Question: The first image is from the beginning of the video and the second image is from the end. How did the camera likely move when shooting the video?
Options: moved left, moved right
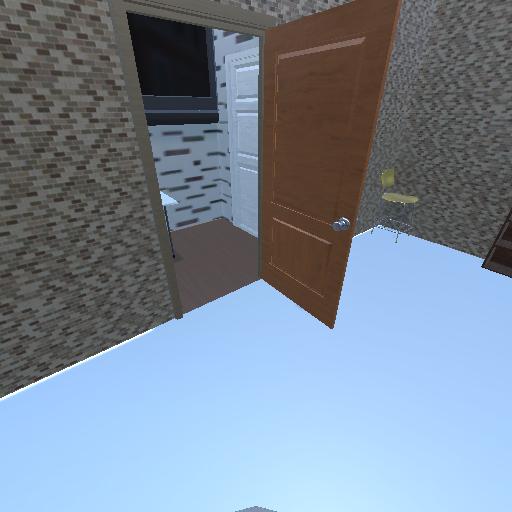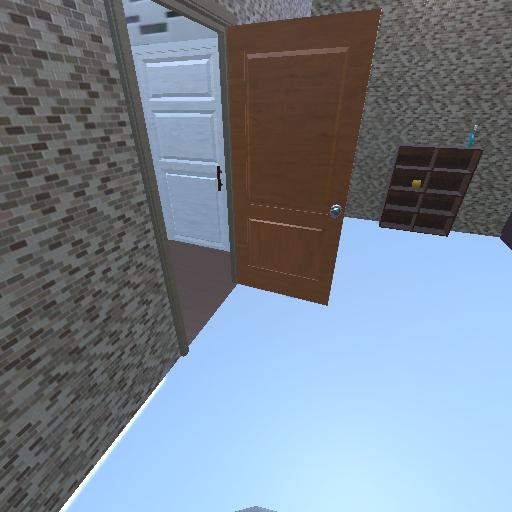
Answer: moved left